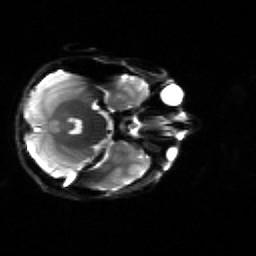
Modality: sbref
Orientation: axial
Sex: male
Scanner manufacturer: siemens
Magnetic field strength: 3 T
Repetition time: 5 s
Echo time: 0.071 s